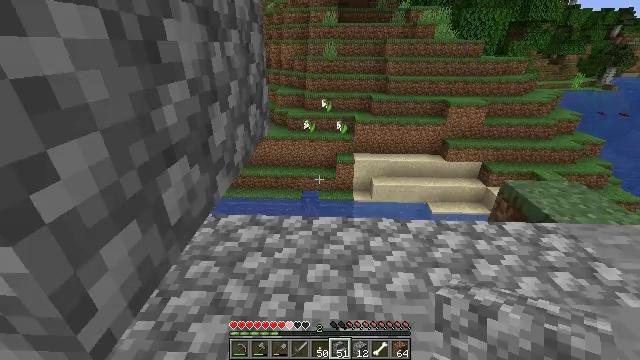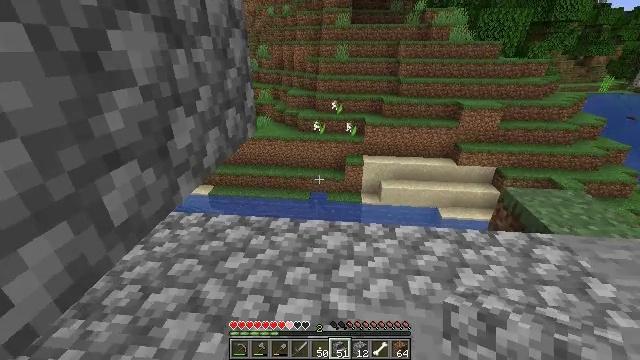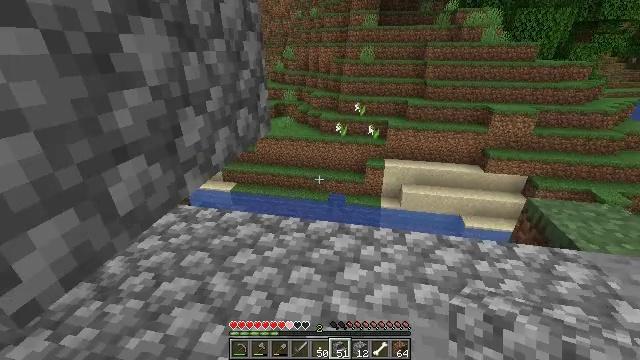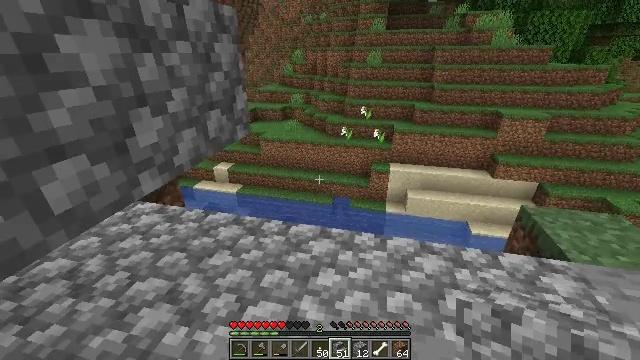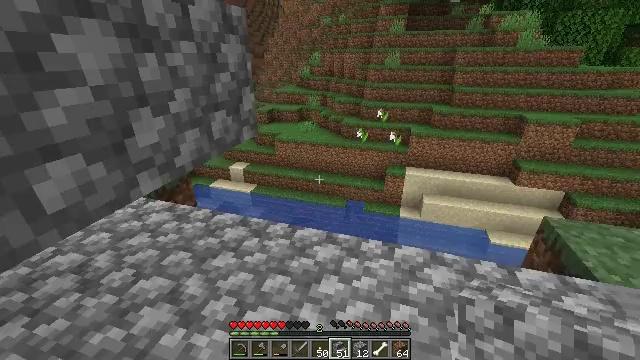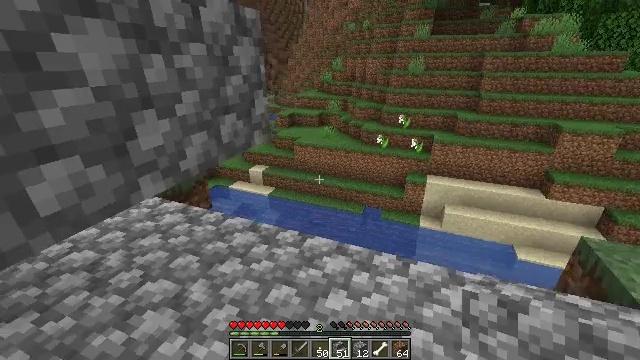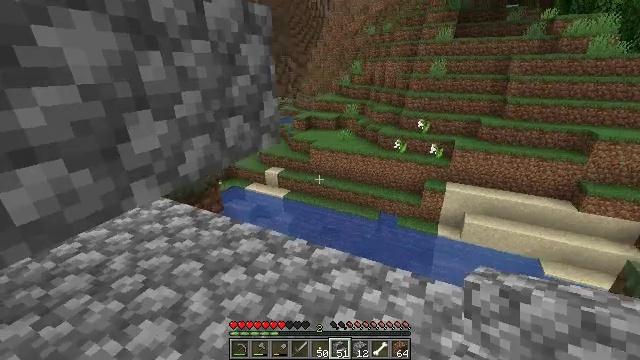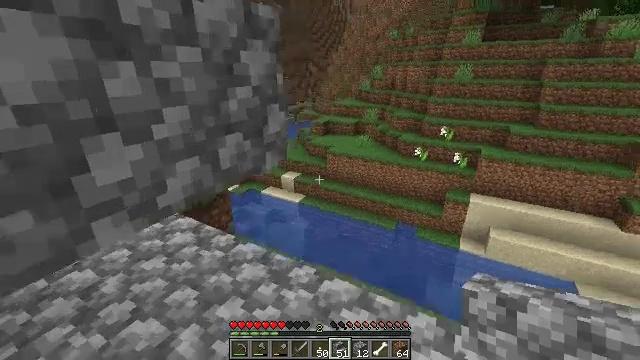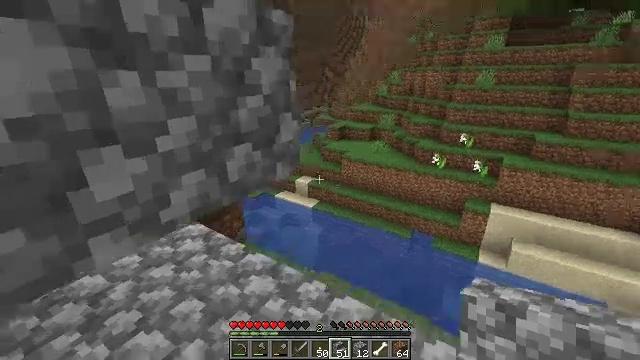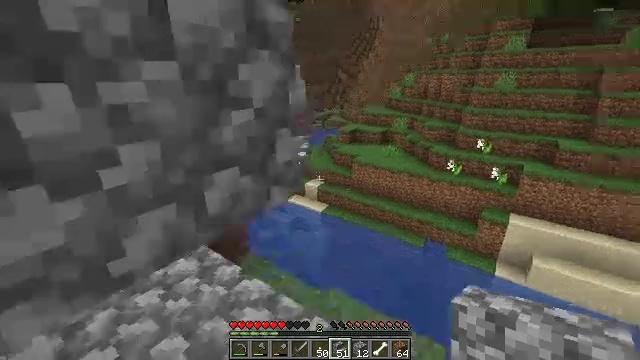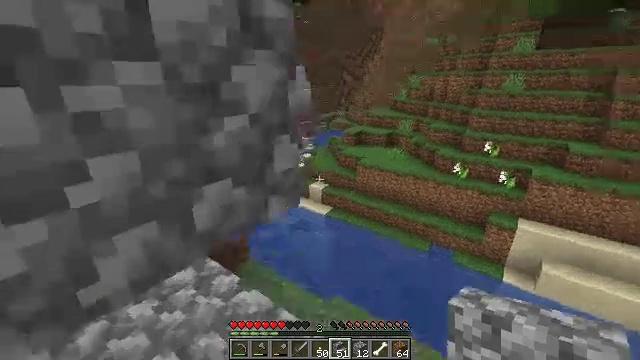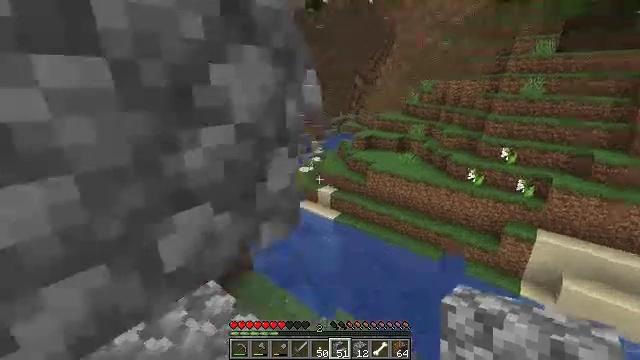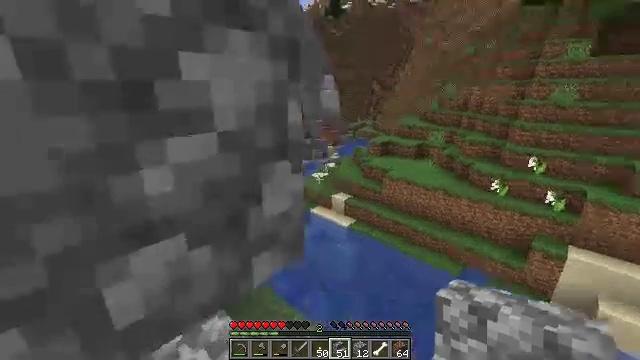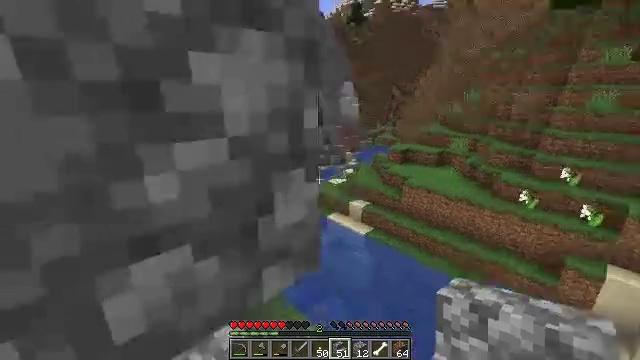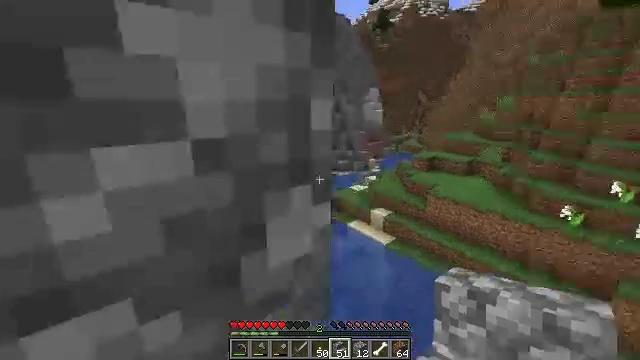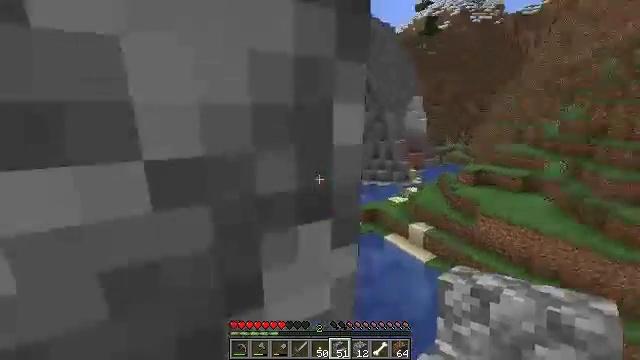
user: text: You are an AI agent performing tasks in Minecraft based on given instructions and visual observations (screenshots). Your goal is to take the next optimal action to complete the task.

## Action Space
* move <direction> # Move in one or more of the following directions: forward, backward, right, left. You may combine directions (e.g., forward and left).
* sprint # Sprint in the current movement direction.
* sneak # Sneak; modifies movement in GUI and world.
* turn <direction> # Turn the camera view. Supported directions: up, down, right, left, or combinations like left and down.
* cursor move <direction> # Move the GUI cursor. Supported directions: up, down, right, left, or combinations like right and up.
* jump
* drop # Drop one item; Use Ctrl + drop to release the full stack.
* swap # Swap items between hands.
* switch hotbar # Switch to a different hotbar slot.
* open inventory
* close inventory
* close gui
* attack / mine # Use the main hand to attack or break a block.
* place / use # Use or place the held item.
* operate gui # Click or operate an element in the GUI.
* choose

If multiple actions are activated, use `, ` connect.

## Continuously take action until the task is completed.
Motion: motion action
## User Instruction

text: Collect the cobblestone stairs.
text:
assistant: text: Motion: move right, turn left
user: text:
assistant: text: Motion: move right, turn left
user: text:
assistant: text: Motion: move forward and move right, turn left
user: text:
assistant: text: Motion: move forward, turn left
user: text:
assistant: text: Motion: move forward, turn left
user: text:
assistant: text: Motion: move forward, turn left
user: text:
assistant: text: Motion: move forward, turn left and up
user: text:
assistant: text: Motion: move forward, turn left and up
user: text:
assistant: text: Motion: move forward, turn left
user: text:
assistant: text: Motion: move forward, turn left
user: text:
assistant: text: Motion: move forward, turn left
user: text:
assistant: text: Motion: move forward, turn left
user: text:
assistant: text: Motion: move forward, turn left and up
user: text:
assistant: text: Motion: move forward, turn left and up
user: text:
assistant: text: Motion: turn left and up
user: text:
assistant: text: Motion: turn left and up
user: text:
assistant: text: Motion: turn left
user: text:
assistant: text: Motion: turn left
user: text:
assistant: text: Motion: turn left
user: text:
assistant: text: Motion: no_op
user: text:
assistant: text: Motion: no_op
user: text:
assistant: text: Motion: no_op
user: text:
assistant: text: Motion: no_op
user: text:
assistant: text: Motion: no_op
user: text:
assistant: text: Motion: move right
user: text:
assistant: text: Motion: move right
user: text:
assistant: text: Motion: move right
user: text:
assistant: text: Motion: move right
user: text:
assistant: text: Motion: turn left
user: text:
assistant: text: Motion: move forward, turn left